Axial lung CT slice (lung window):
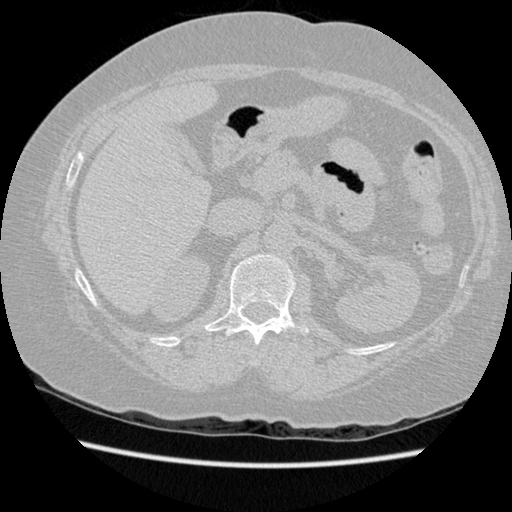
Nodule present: no